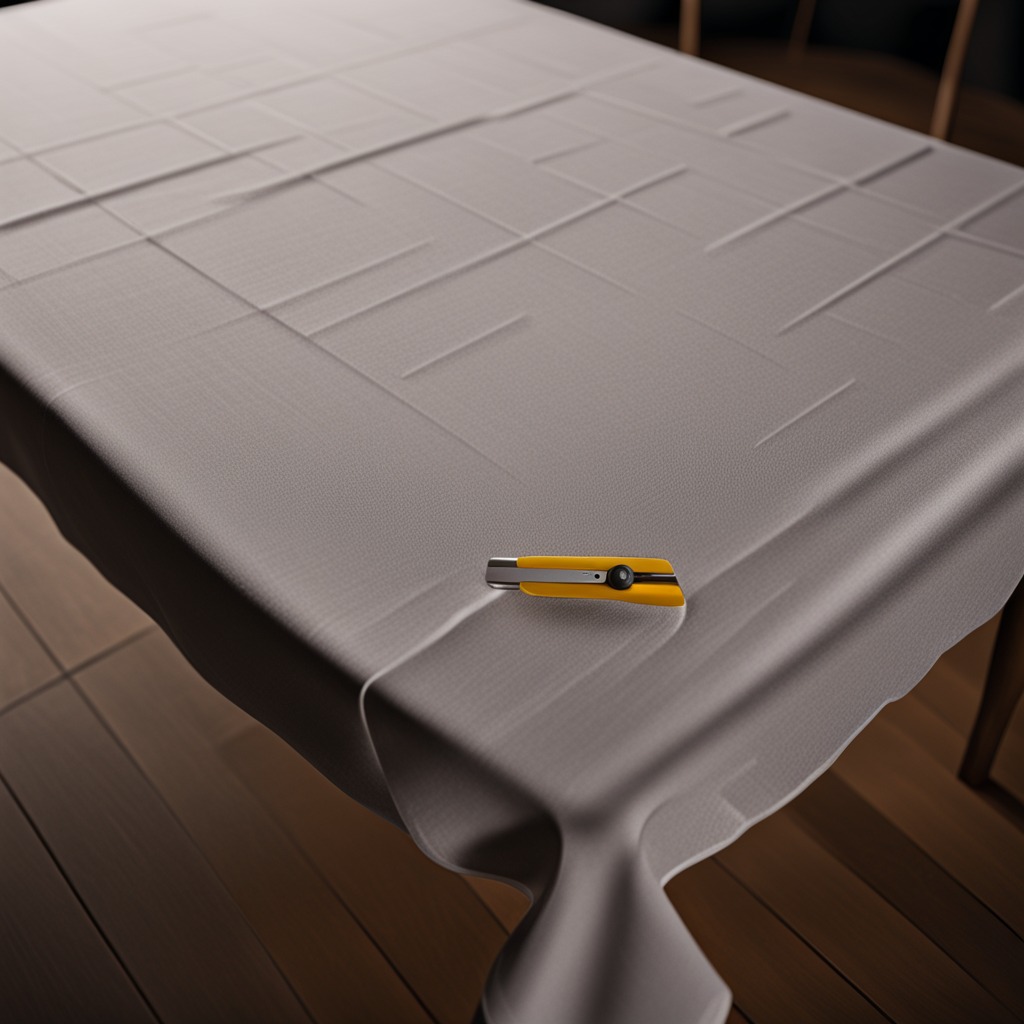
A utility knife lying on a wooden table inside a workshop at night with soft shadows worn but beneath the cloth